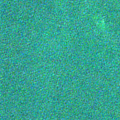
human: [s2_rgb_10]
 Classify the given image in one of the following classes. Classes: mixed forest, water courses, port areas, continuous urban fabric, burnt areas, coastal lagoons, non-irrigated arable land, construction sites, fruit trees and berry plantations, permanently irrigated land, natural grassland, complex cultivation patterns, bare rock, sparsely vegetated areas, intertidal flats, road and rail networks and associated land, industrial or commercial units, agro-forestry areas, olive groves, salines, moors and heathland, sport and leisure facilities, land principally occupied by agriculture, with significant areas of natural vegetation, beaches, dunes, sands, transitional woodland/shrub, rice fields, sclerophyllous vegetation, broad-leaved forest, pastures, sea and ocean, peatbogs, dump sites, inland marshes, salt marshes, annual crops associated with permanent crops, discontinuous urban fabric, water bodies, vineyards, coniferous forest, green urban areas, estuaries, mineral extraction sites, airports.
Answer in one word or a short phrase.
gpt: sea and ocean